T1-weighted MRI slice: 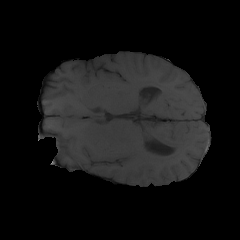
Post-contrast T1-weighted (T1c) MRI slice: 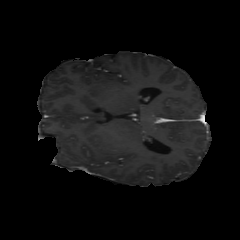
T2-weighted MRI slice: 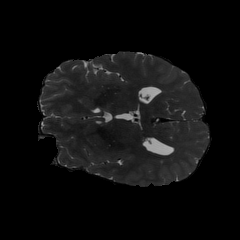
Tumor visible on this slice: no